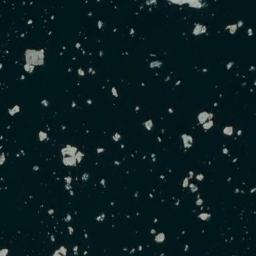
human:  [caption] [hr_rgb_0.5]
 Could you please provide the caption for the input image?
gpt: There are many ice on the deep green sea .

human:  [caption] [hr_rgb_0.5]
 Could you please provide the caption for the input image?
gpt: Many ice cubes of various sizes are scattered floating on the blue sea .

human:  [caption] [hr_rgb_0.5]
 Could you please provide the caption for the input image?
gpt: There are sea ice of different sizes .

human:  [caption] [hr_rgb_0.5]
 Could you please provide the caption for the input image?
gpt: A lot of small pieces of sea ice float in the deep blue sea .

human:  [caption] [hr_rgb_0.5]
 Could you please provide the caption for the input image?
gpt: There are many pieces of sea ice .